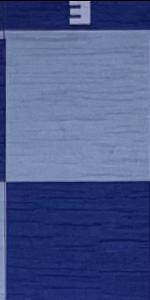
Label: Empty